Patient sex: M
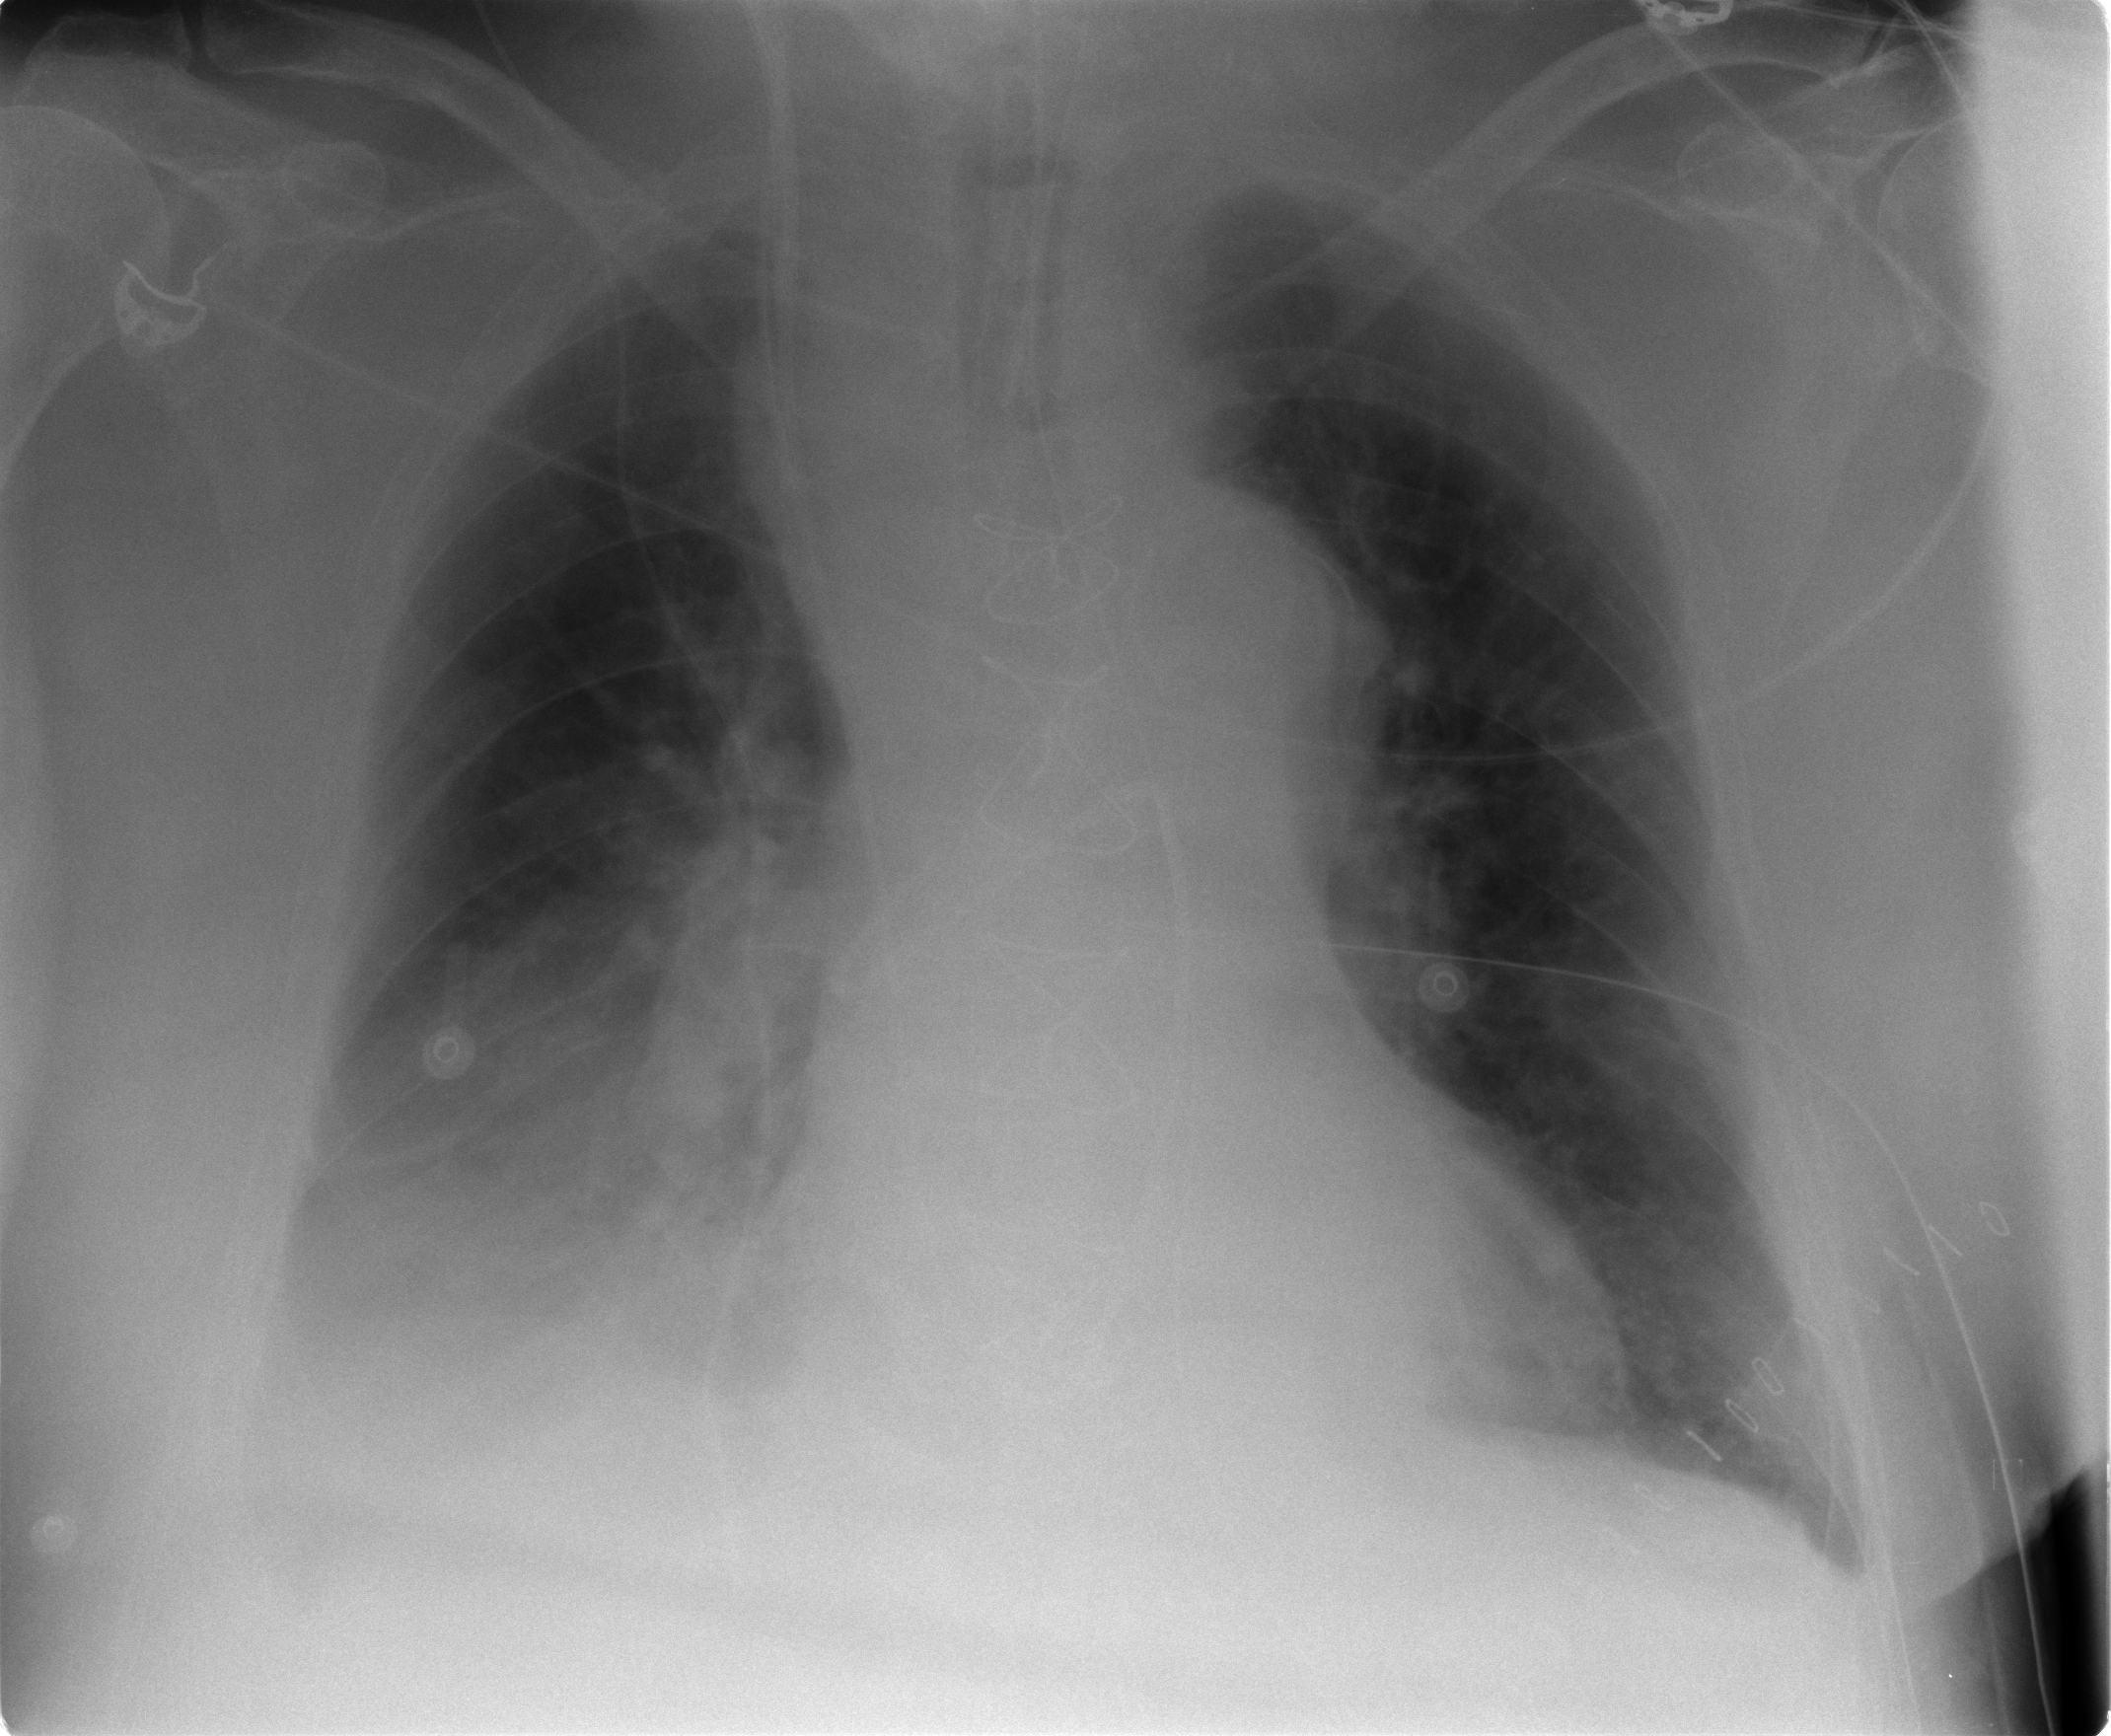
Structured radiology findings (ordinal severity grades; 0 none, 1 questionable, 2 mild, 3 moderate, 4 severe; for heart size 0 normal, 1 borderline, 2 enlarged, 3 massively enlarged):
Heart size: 0
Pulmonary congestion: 2
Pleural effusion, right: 3
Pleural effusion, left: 2
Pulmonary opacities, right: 1
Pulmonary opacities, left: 0
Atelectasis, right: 3
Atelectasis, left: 0